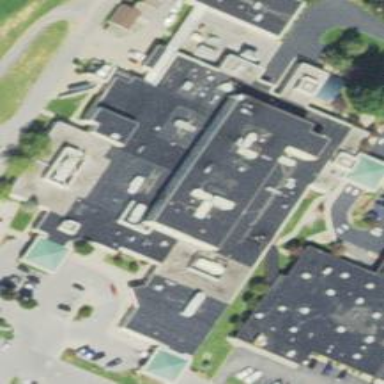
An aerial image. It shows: Hospital building.